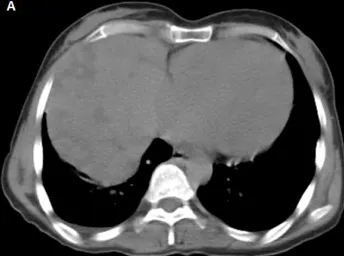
Non-contrast CT chest.
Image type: radiology (ct)